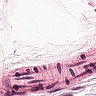
Metastatic tissue present: no